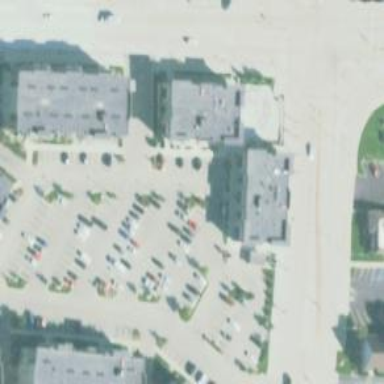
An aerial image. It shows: Commercial area.